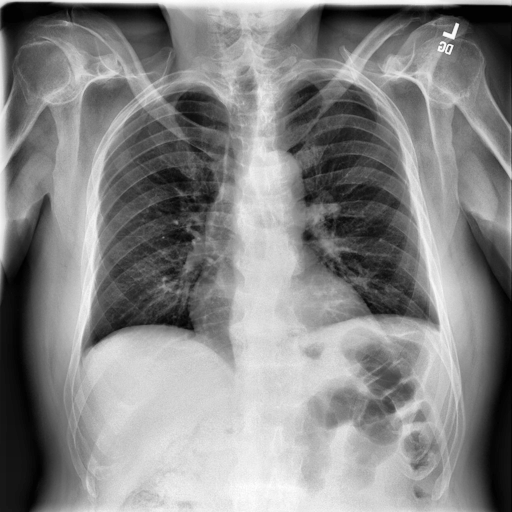
Finding: NORMAL